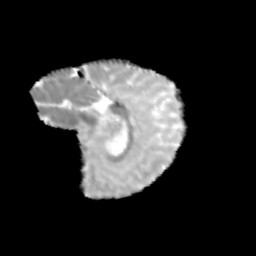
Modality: MD
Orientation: sagittal
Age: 11
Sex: male
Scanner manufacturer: siemens
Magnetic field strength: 3 T
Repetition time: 3.8 s
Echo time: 0.07 s